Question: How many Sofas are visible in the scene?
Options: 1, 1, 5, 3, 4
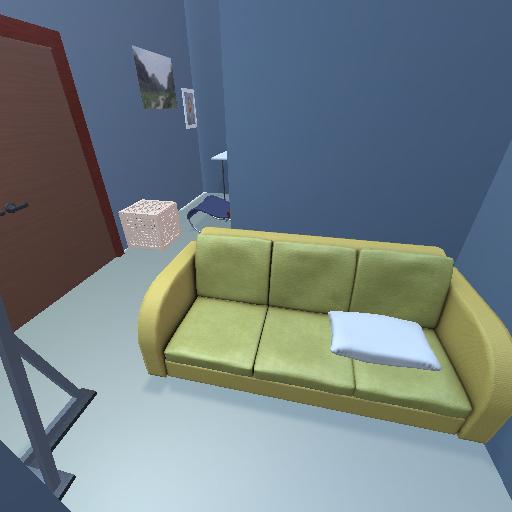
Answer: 1